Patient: sex M, age 31
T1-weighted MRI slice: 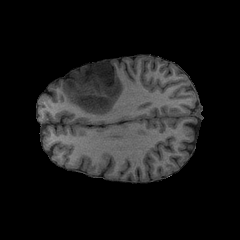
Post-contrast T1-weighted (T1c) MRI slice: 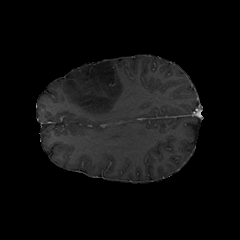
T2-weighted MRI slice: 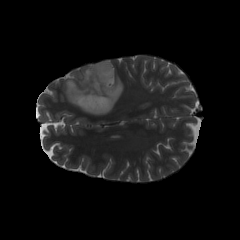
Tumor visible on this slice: yes
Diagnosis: Astrocytoma, IDH-mutant
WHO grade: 2